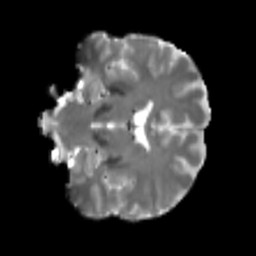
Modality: T2w
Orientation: coronal
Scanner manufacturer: siemens
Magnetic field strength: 3 T
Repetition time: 4 s
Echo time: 0.0594 s